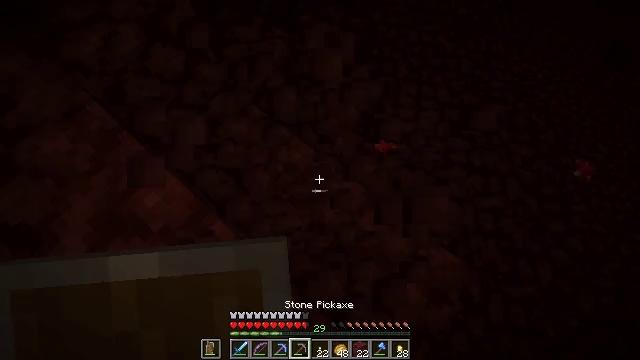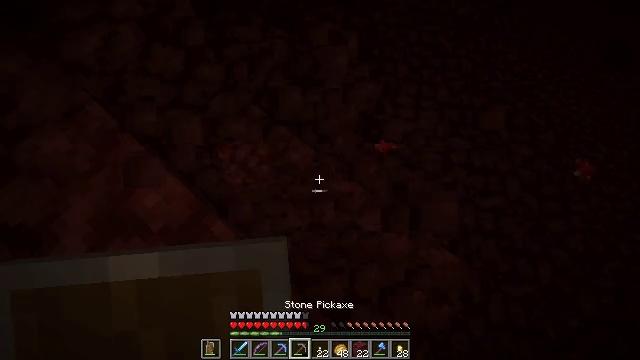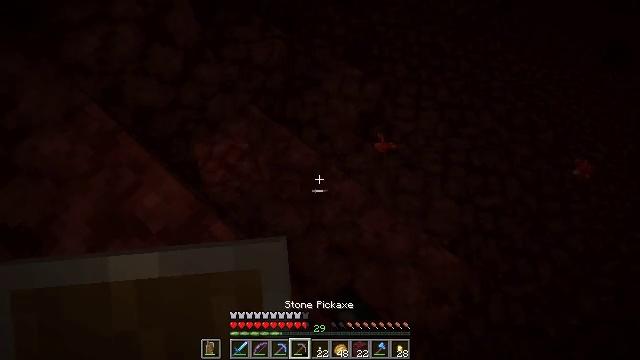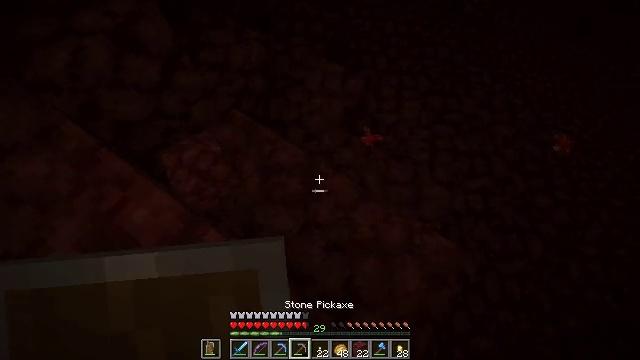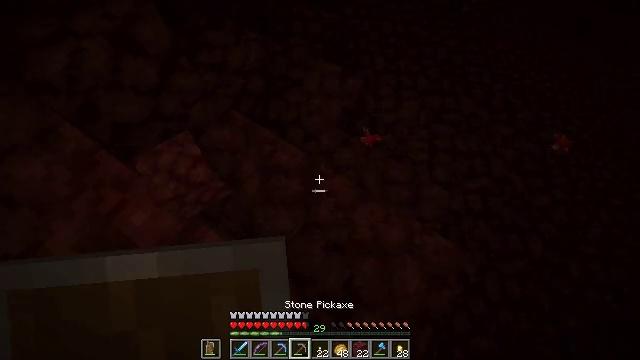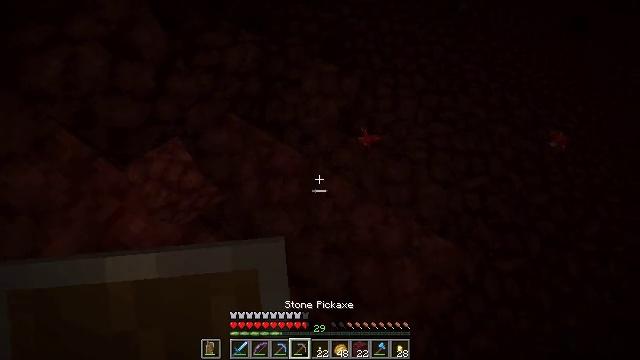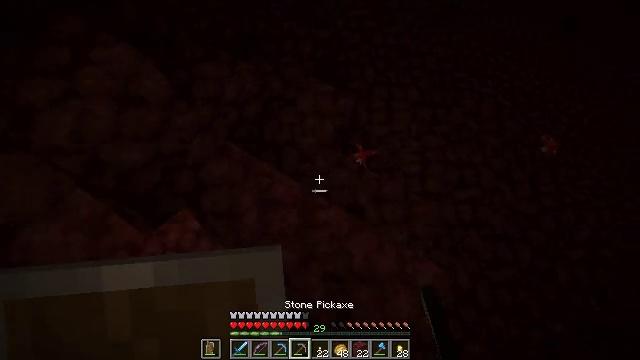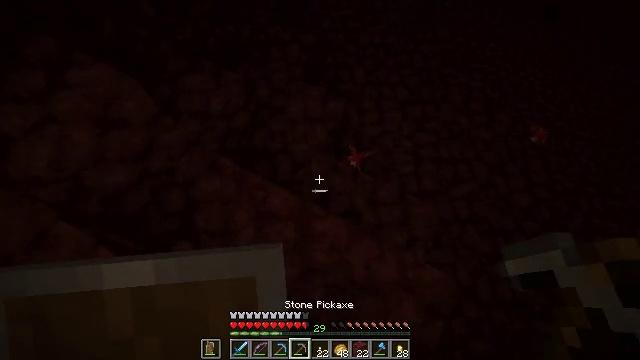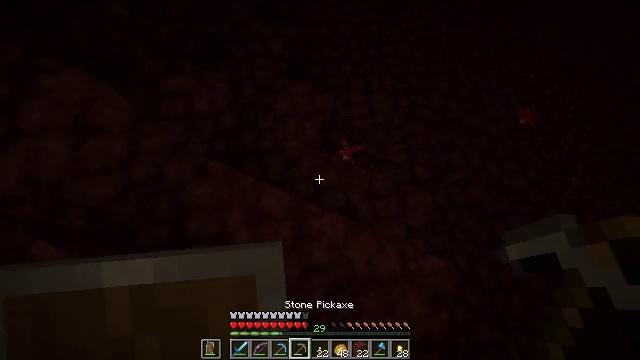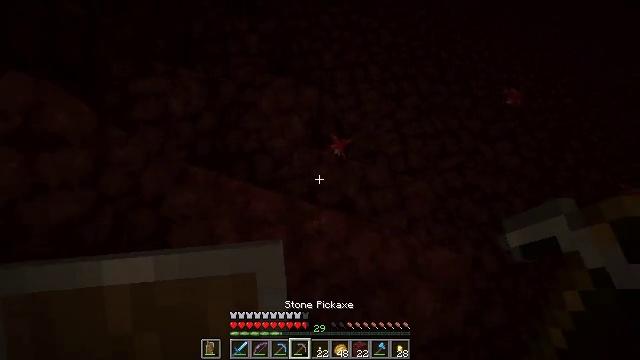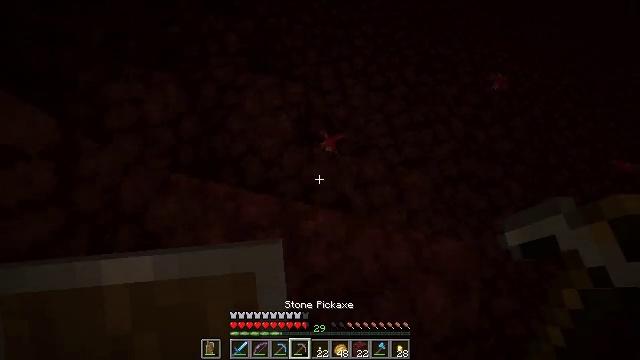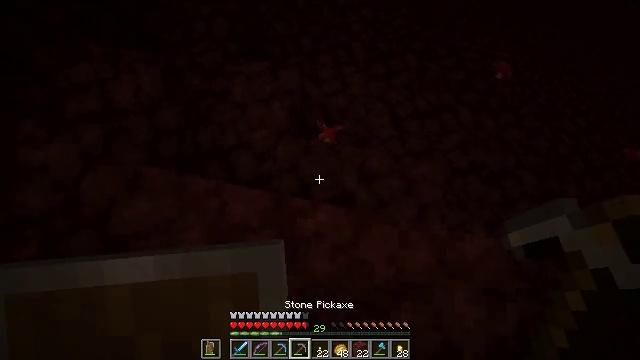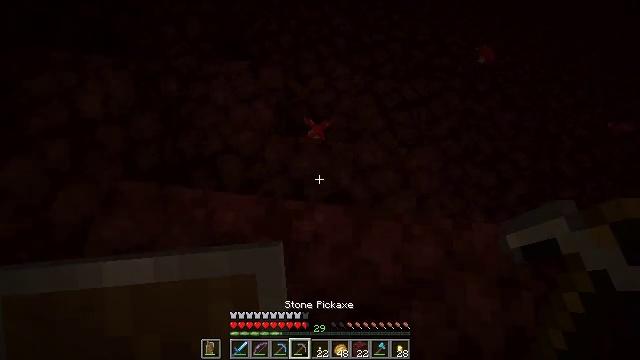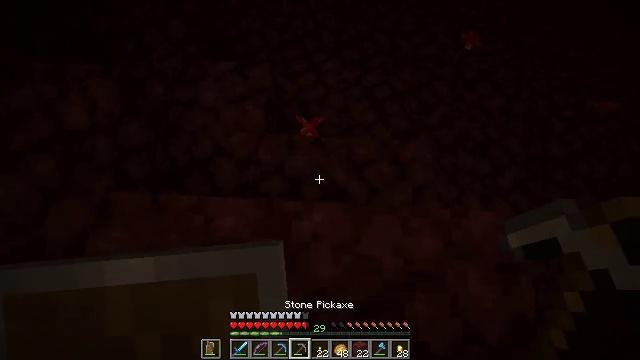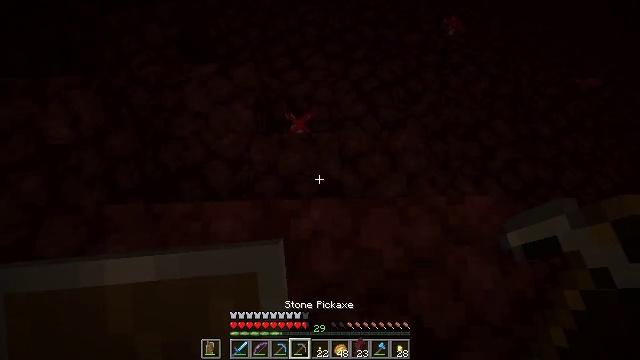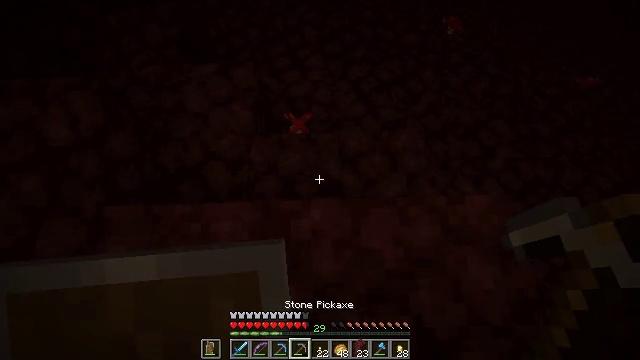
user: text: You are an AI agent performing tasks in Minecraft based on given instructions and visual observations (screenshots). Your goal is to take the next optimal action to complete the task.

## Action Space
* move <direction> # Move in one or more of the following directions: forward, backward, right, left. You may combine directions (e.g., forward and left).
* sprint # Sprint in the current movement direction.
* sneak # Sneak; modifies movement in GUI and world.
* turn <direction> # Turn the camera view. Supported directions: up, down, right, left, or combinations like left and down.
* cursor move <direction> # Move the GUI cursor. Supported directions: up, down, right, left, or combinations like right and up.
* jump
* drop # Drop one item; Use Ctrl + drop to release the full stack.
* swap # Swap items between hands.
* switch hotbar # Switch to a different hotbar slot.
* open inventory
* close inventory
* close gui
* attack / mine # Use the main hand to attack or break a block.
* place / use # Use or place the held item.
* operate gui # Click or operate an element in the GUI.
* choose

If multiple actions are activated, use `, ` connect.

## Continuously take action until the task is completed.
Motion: motion action
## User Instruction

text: Find and harvest the red mushroom from its spot.
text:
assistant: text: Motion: sneak, attack / mine
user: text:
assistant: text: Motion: sneak
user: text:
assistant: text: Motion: sneak, turn right
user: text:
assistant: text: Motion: move forward
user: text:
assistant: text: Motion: move forward
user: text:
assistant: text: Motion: move forward, turn right
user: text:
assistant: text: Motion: turn right
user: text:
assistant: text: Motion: turn right
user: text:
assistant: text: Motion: turn right
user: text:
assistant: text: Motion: turn right
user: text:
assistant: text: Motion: turn right
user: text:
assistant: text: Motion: turn right
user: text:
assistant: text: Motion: turn right and down
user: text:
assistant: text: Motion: turn right and down
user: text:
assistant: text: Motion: no_op
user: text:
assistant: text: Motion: no_op
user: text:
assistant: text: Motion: no_op
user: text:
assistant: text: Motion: turn left
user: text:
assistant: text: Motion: turn left and up
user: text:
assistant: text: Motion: turn left and up
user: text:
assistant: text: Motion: move forward
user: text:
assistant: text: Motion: move forward, turn left
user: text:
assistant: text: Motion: no_op
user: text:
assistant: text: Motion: no_op
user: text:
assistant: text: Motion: turn up
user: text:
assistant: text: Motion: no_op
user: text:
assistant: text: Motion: attack / mine
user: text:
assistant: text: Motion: attack / mine
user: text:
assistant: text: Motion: no_op
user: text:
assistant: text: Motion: no_op